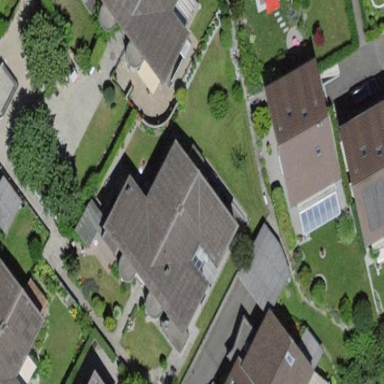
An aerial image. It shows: Simple and straightforward house.